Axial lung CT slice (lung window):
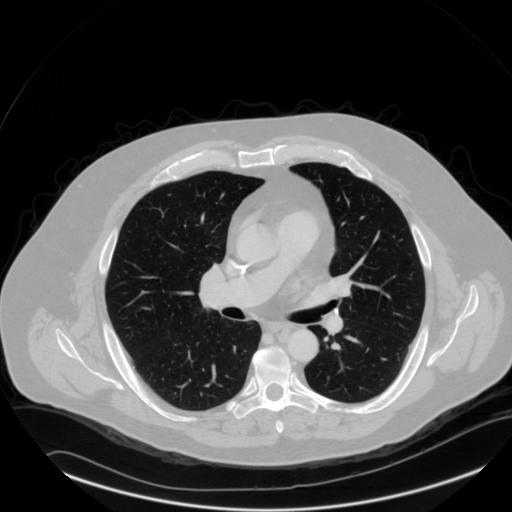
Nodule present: no